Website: home-depot
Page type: payment
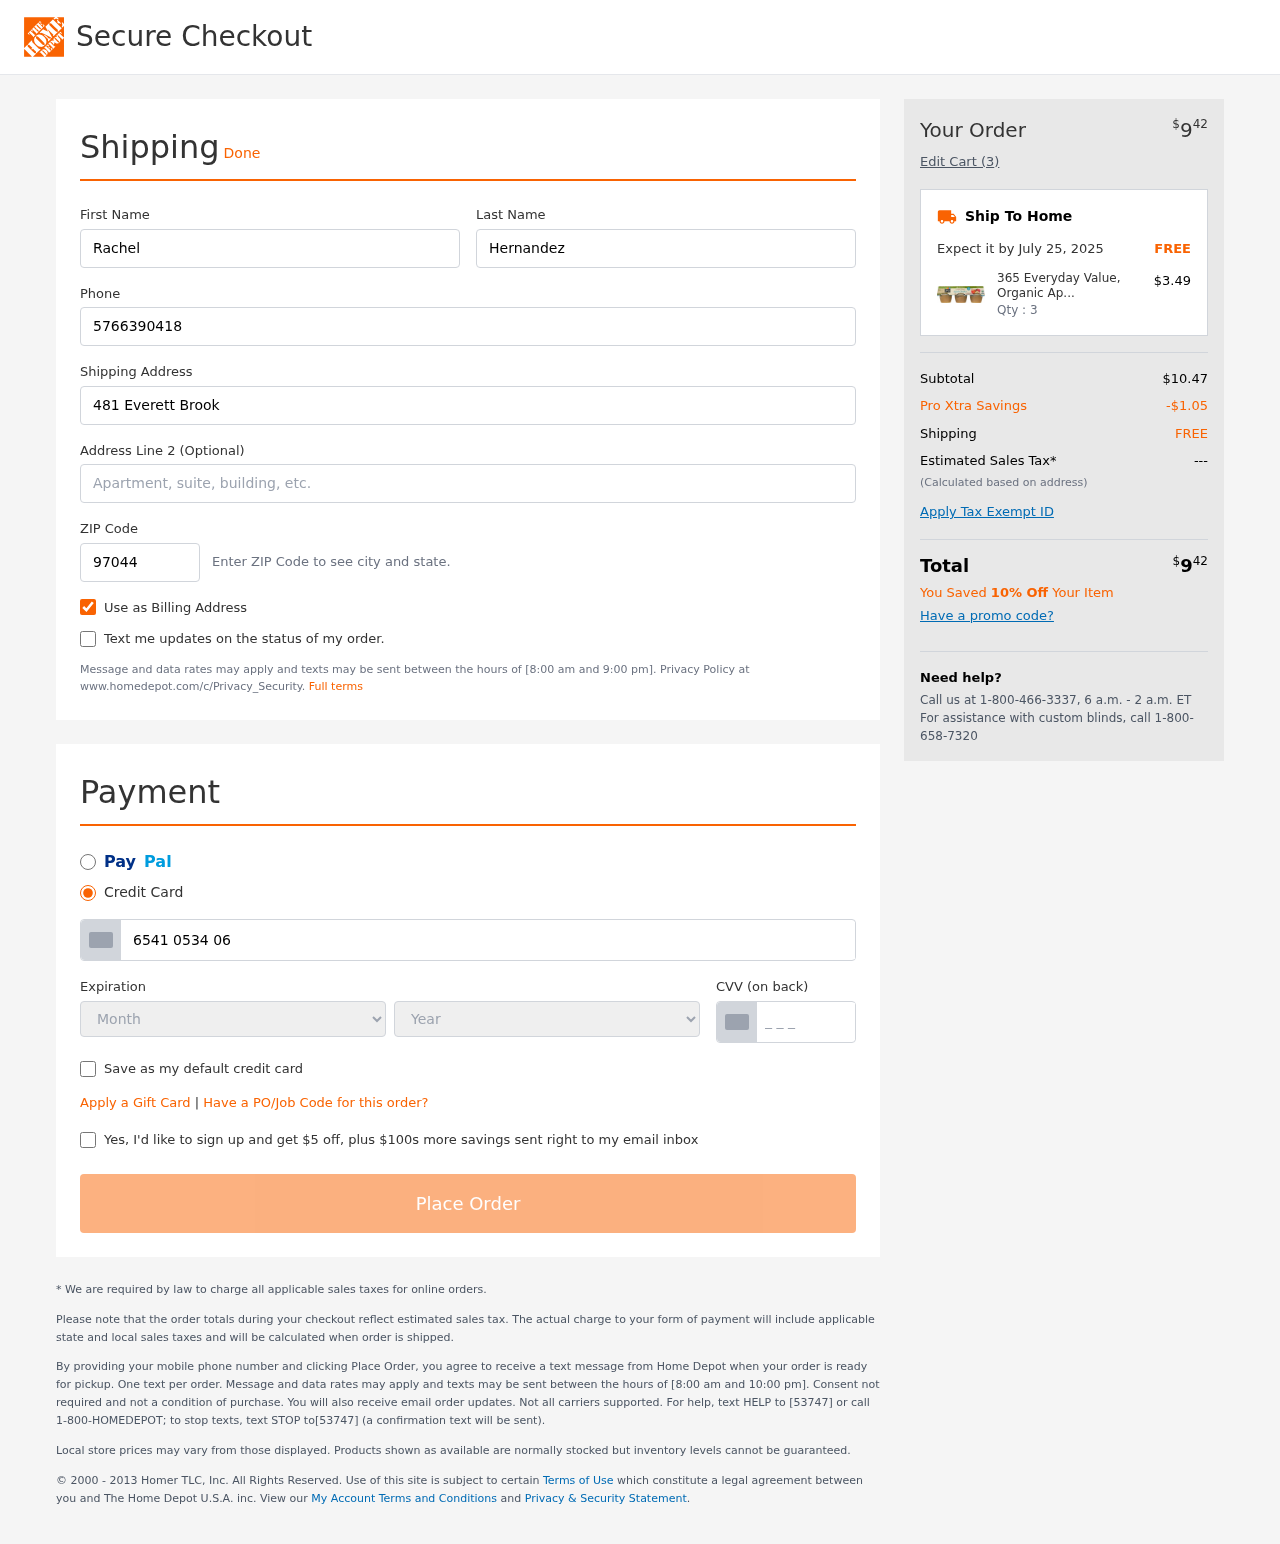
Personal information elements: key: PII_CARD_CVV
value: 585
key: PII_CARD_EXPIRY_MONTH
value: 05
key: PII_CARD_EXPIRY_YEAR
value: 29
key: PII_CARD_NUMBER
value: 6541 0534 0655 7035
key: PII_FIRSTNAME
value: Rachel
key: PII_LASTNAME
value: Hernandez
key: PII_PHONE
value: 5766390418
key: PII_POSTCODE
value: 97044
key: PII_STREET
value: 481 Everett Brook
Product elements: key: PRODUCT1_NAME
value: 365 Everyday Value, Organic Apple Sauce, Unsweetened (6 - 4 oz bowls), 24 oz
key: PRODUCT1_PRICE
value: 3.49
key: PRODUCT1_QUANTITY
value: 3
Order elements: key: ORDER_TOTAL
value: $942
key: ORDER_NUM_ITEMS
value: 3
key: ORDER_DELIVERY_DATE
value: July 25, 2025
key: ORDER_SUBTOTAL
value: $10.47
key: ORDER_DISCOUNT
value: -$1.05
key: ORDER_SHIPPING_COST
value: FREE